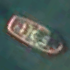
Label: civil